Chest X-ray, PA view. Patient: 64 years old, sex M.
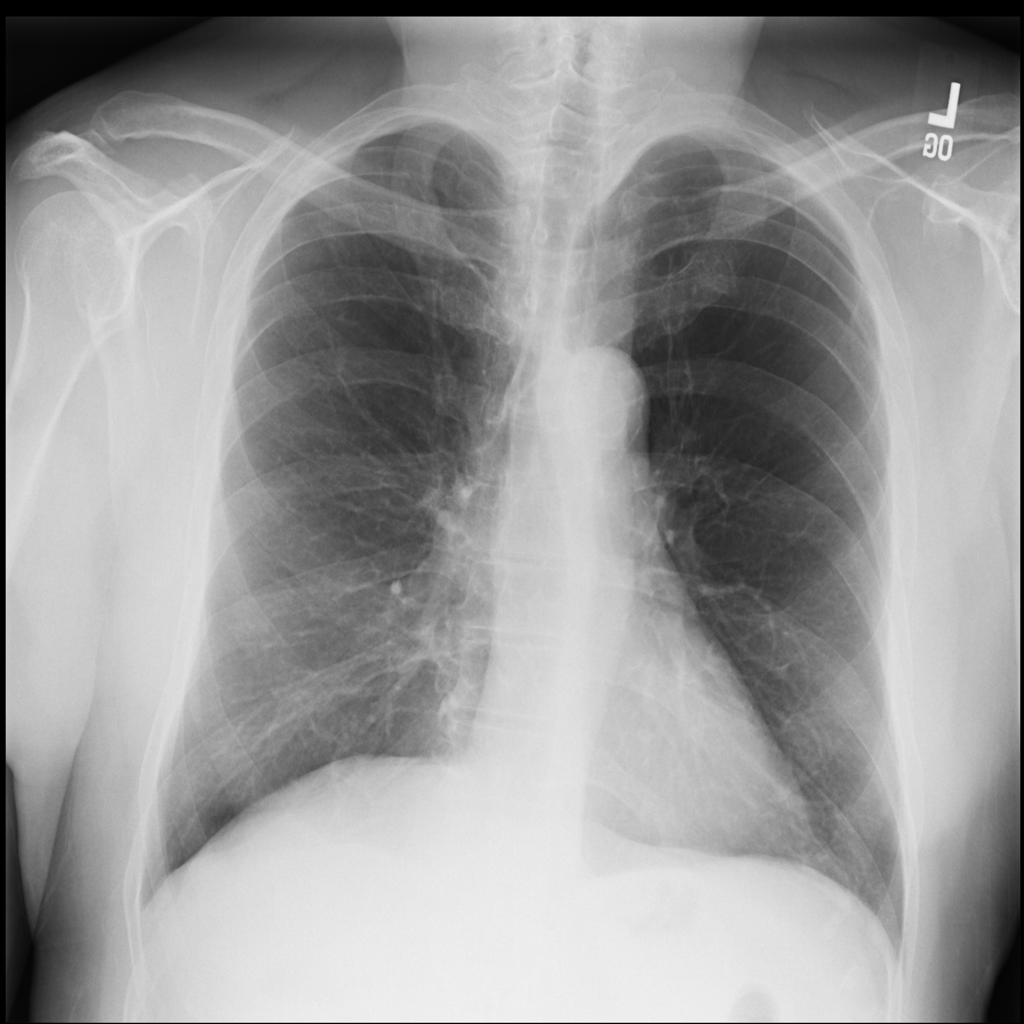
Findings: Infiltration